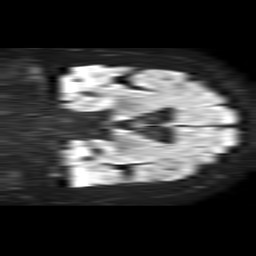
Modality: TRACE
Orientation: coronal
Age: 72
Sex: female
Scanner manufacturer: philips
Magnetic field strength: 1.5 T
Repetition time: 4.6 s
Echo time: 0.08528 s